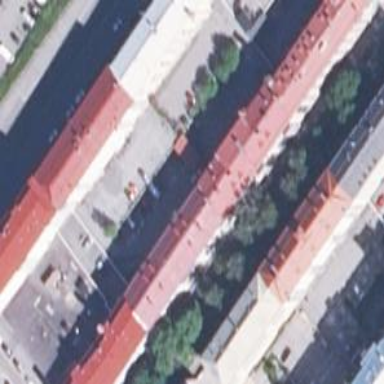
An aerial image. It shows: Building with gabled roof.